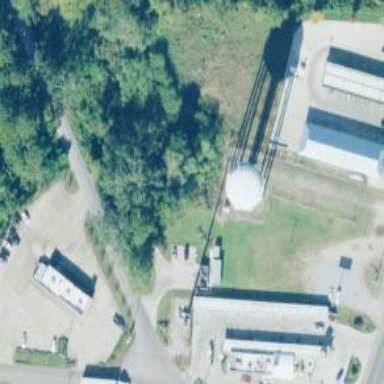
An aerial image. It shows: Water tower that is man-made.